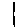
Label: line